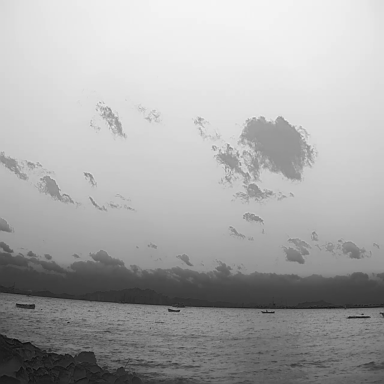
There are three bulk_carriers in the infrared image.